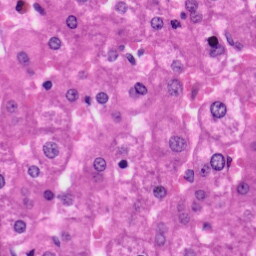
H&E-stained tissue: Liver